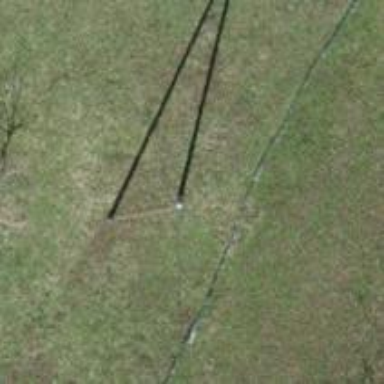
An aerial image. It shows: Power pole.